Question: I have the below query and I'm almost (I think) where I need to get it. However, the sum totals in the image below need to be divided by the total of the counts across the rows to display as percentages, not raw counts.
'''
WITH cteServices ( [Cnt], OrgName, CatName )
AS ( SELECT DISTINCT
COUNT(DISTINCT [S].[ServiceId]) AS 'EBPServices' ,
[O].[OrganizationName] ,
cref.CSAPCategoryName
FROM DVSdmPA.[DM].[Organizations] AS O
LEFT JOIN DVSdmPA.[DM].[Programs] AS P ON [O].[OrganizationID] = [P].[OrganizationId]
LEFT JOIN DVSdmPA.[DM].[Services] AS S ON [P].[ProgramId] = [S].[ProgramId]
AND [S].[FiscalYear] IN (
CAST('Jul 1 2012 12:00AM' AS DATETIME) )
INNER JOIN DVSdmPA.[MDM_ST].[CountySCALink] AS CSCAL ON [O].[OrganizationId] = [CSCAL].[OrganizationID]
INNER JOIN DVSdmPA.[MDM_ST].[SCAReference] AS SCAR ON [CSCAL].[CountyID] = [SCAR].[CountyID]
INNER JOIN DVSMDM.GIS.CountyBoundaries CB ON CSCAL.CountyID = CB.CountyId
INNER JOIN DVSdmPA.MDM.CSAPCategoryReference cref ON s.CSAPCategoryCode = cref.CSAPCategoryId
WHERE [O].[OrganizationName] NOT IN ( 'National Guard',
'BDAP Problem Gambling Prevention Pilot',
'Clarion' )
AND s.CSAPCategoryCode IS NOT NULL
GROUP BY [O].[OrganizationName] ,
cref.CSAPCategoryName
)
SELECT OrgName ,
ISNULL(Alternatives, 0) AS Alternatives ,
ISNULL([Community-Based Process], 0) AS [Community-Based Process] ,
ISNULL(Education, 0) AS Education ,
ISNULL(Environmental, 0) AS Environmental ,
ISNULL([Information Dissemination], 0) AS [Information Dissemination] ,
ISNULL([Problem Identification and Referral], 0) AS [Problem Identification and Referral]
FROM ( SELECT cnt ,
OrgName ,
CatName
FROM cteServices
) src PIVOT ( SUM(cnt) FOR src.CatName IN ( Alternatives,
[Community-Based Process],
Education,
Environmental,
[Information Dissemination],
[Problem Identification and Referral] ) ) AS result
ORDER BY orgname;
'''

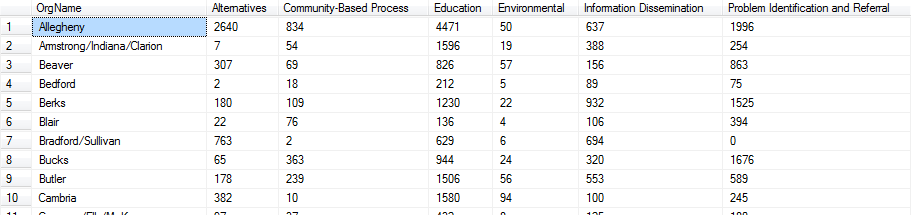
Answer: An easy fix is simply to divide each line by the sum, like this (ugly, but it works):
'''
ISNULL(Alternatives, 0) / (ISNULL(Alternatives, 0) + ISNULL([Community-Based Process], 0) + ISNULL(Education, 0) + ISNULL(Environmental, 0) + ISNULL([Information Dissemination], 0) + ISNULL([Problem Identification and Referral], 0)) as AlternativesPercent
'''
You can also calculate that sum in subquery with the use of 'WHERE' and 'GROUP BY' -- same idea, just a little cleaner.
More importantly, you should consider whether you want to consolidate the data like this. In the image you provided, what happens when someone asks "Let me see the 5 Environmental's in Bedford" -- you need to run another query. If you go a step further and provide percentages instead of nominal numbers, you'll get even more questions like "what is bigger, 20% of Allegheny or 60% of Blair?". Tools like Excel, or any business intelligence program, can work with the raw data and very easily create the same pivot table you're struggling to make here. Additional things like formatting a percentage to exactly 1 decimal in Excel is MUCH easier than doing so in SQL Server. Excel and other tools support drill-through... you could click on the 5 Environmental's in Bedford and they will immediately show up as a list. Thus you get the best of both worlds -- the consolidated pivot table and the raw data. A SQL only requires additional queries to get the underlying data rows.
Consider all your options.